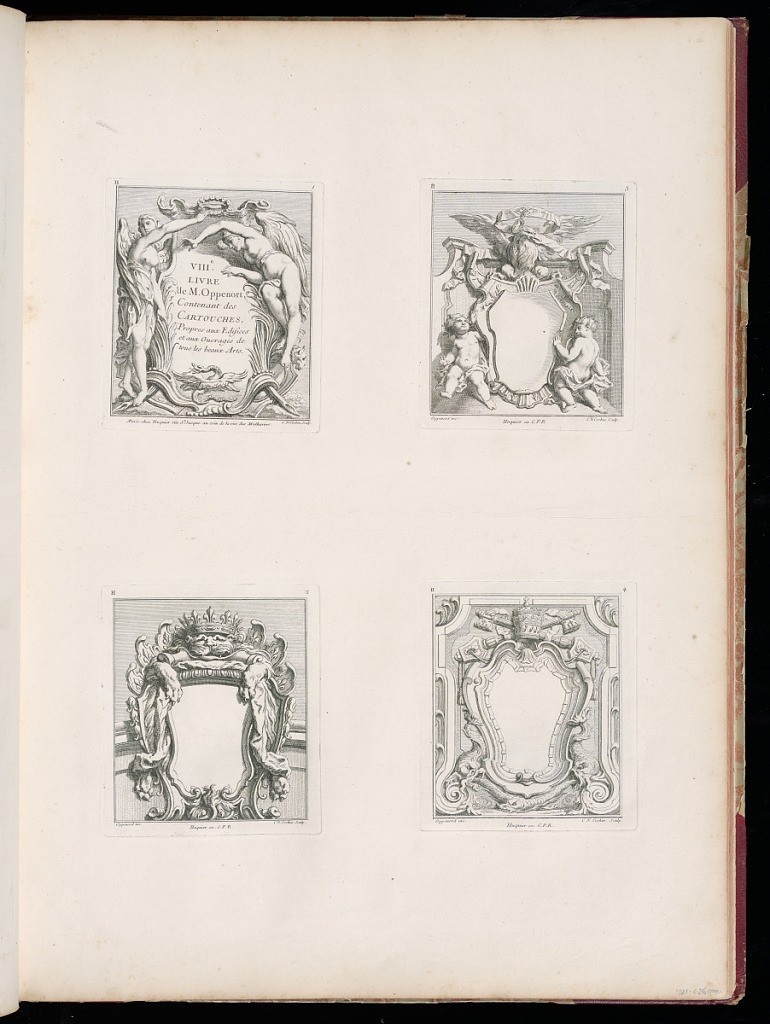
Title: Title Page
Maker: Gilles-Marie Oppenord, French, 1672–1742
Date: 1749-1761
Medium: Etching and engraving on laid paper
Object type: Bound print
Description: Page printed with four plates of cartouche designs. The plate in the upper left also serves as the title page of the series, with the text inscribed in the center of the cartouche comprised of two winged figures. All plates are numbered; all plates except for the upper left plate are signed.